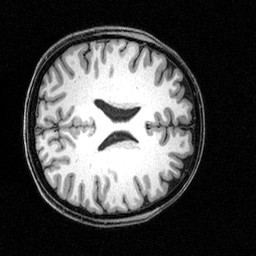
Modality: T1w
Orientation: axial
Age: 36
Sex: female